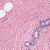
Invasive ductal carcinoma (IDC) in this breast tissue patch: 0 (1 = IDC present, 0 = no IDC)